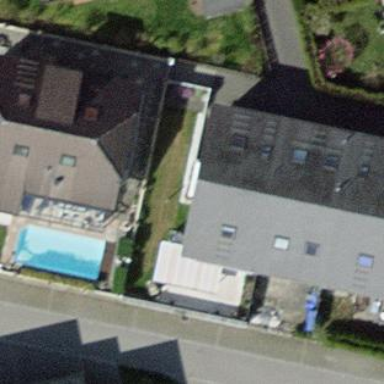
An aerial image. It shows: Terrace building with gabled roof.